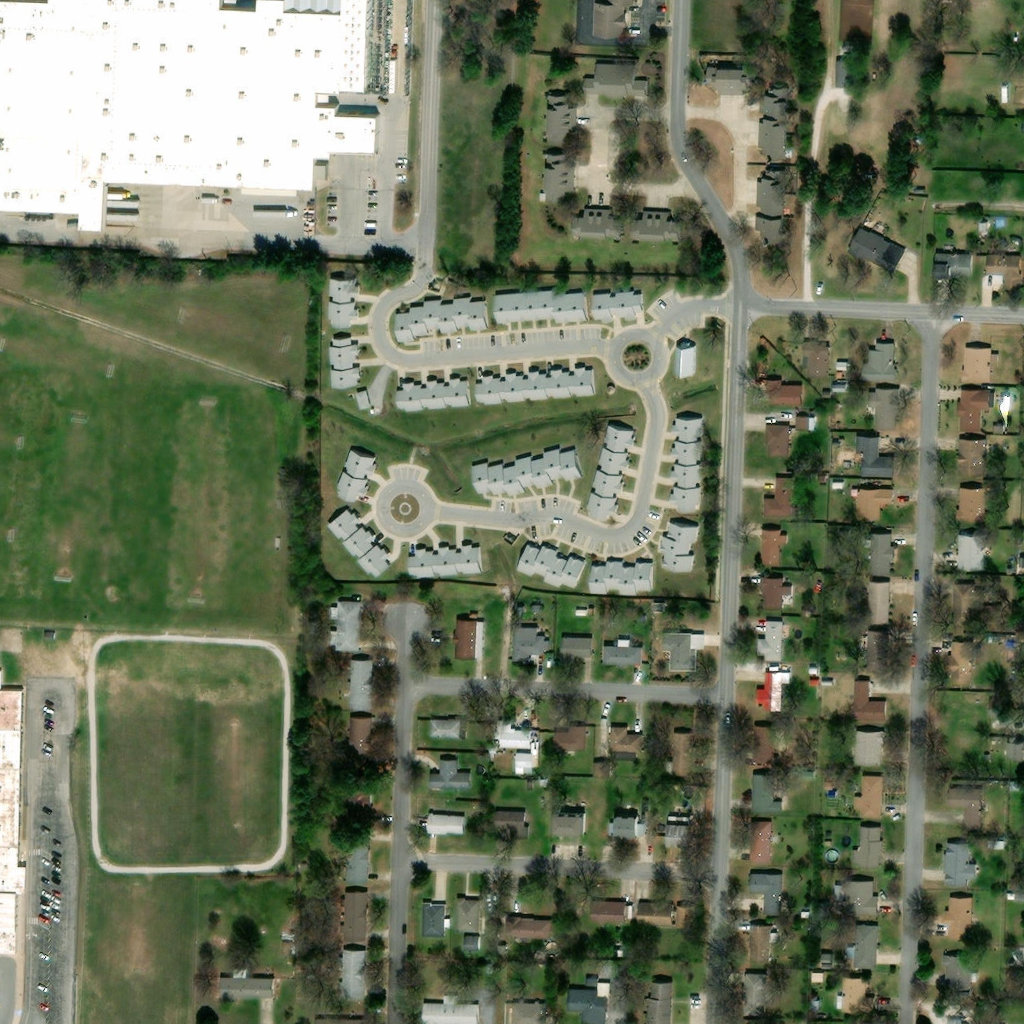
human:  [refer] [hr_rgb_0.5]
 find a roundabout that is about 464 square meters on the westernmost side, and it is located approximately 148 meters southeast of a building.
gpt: <box>[[36, 47, 42, 52, 0]]</box>